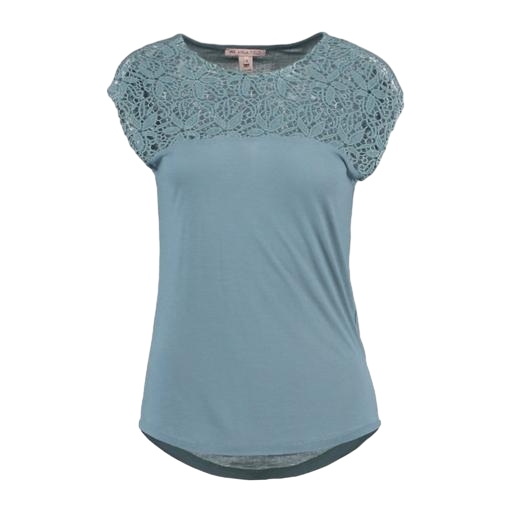
lace-yoke t-shirt, short-sleeve top only macy, blue short-sleeve top only macy, white background